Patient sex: M
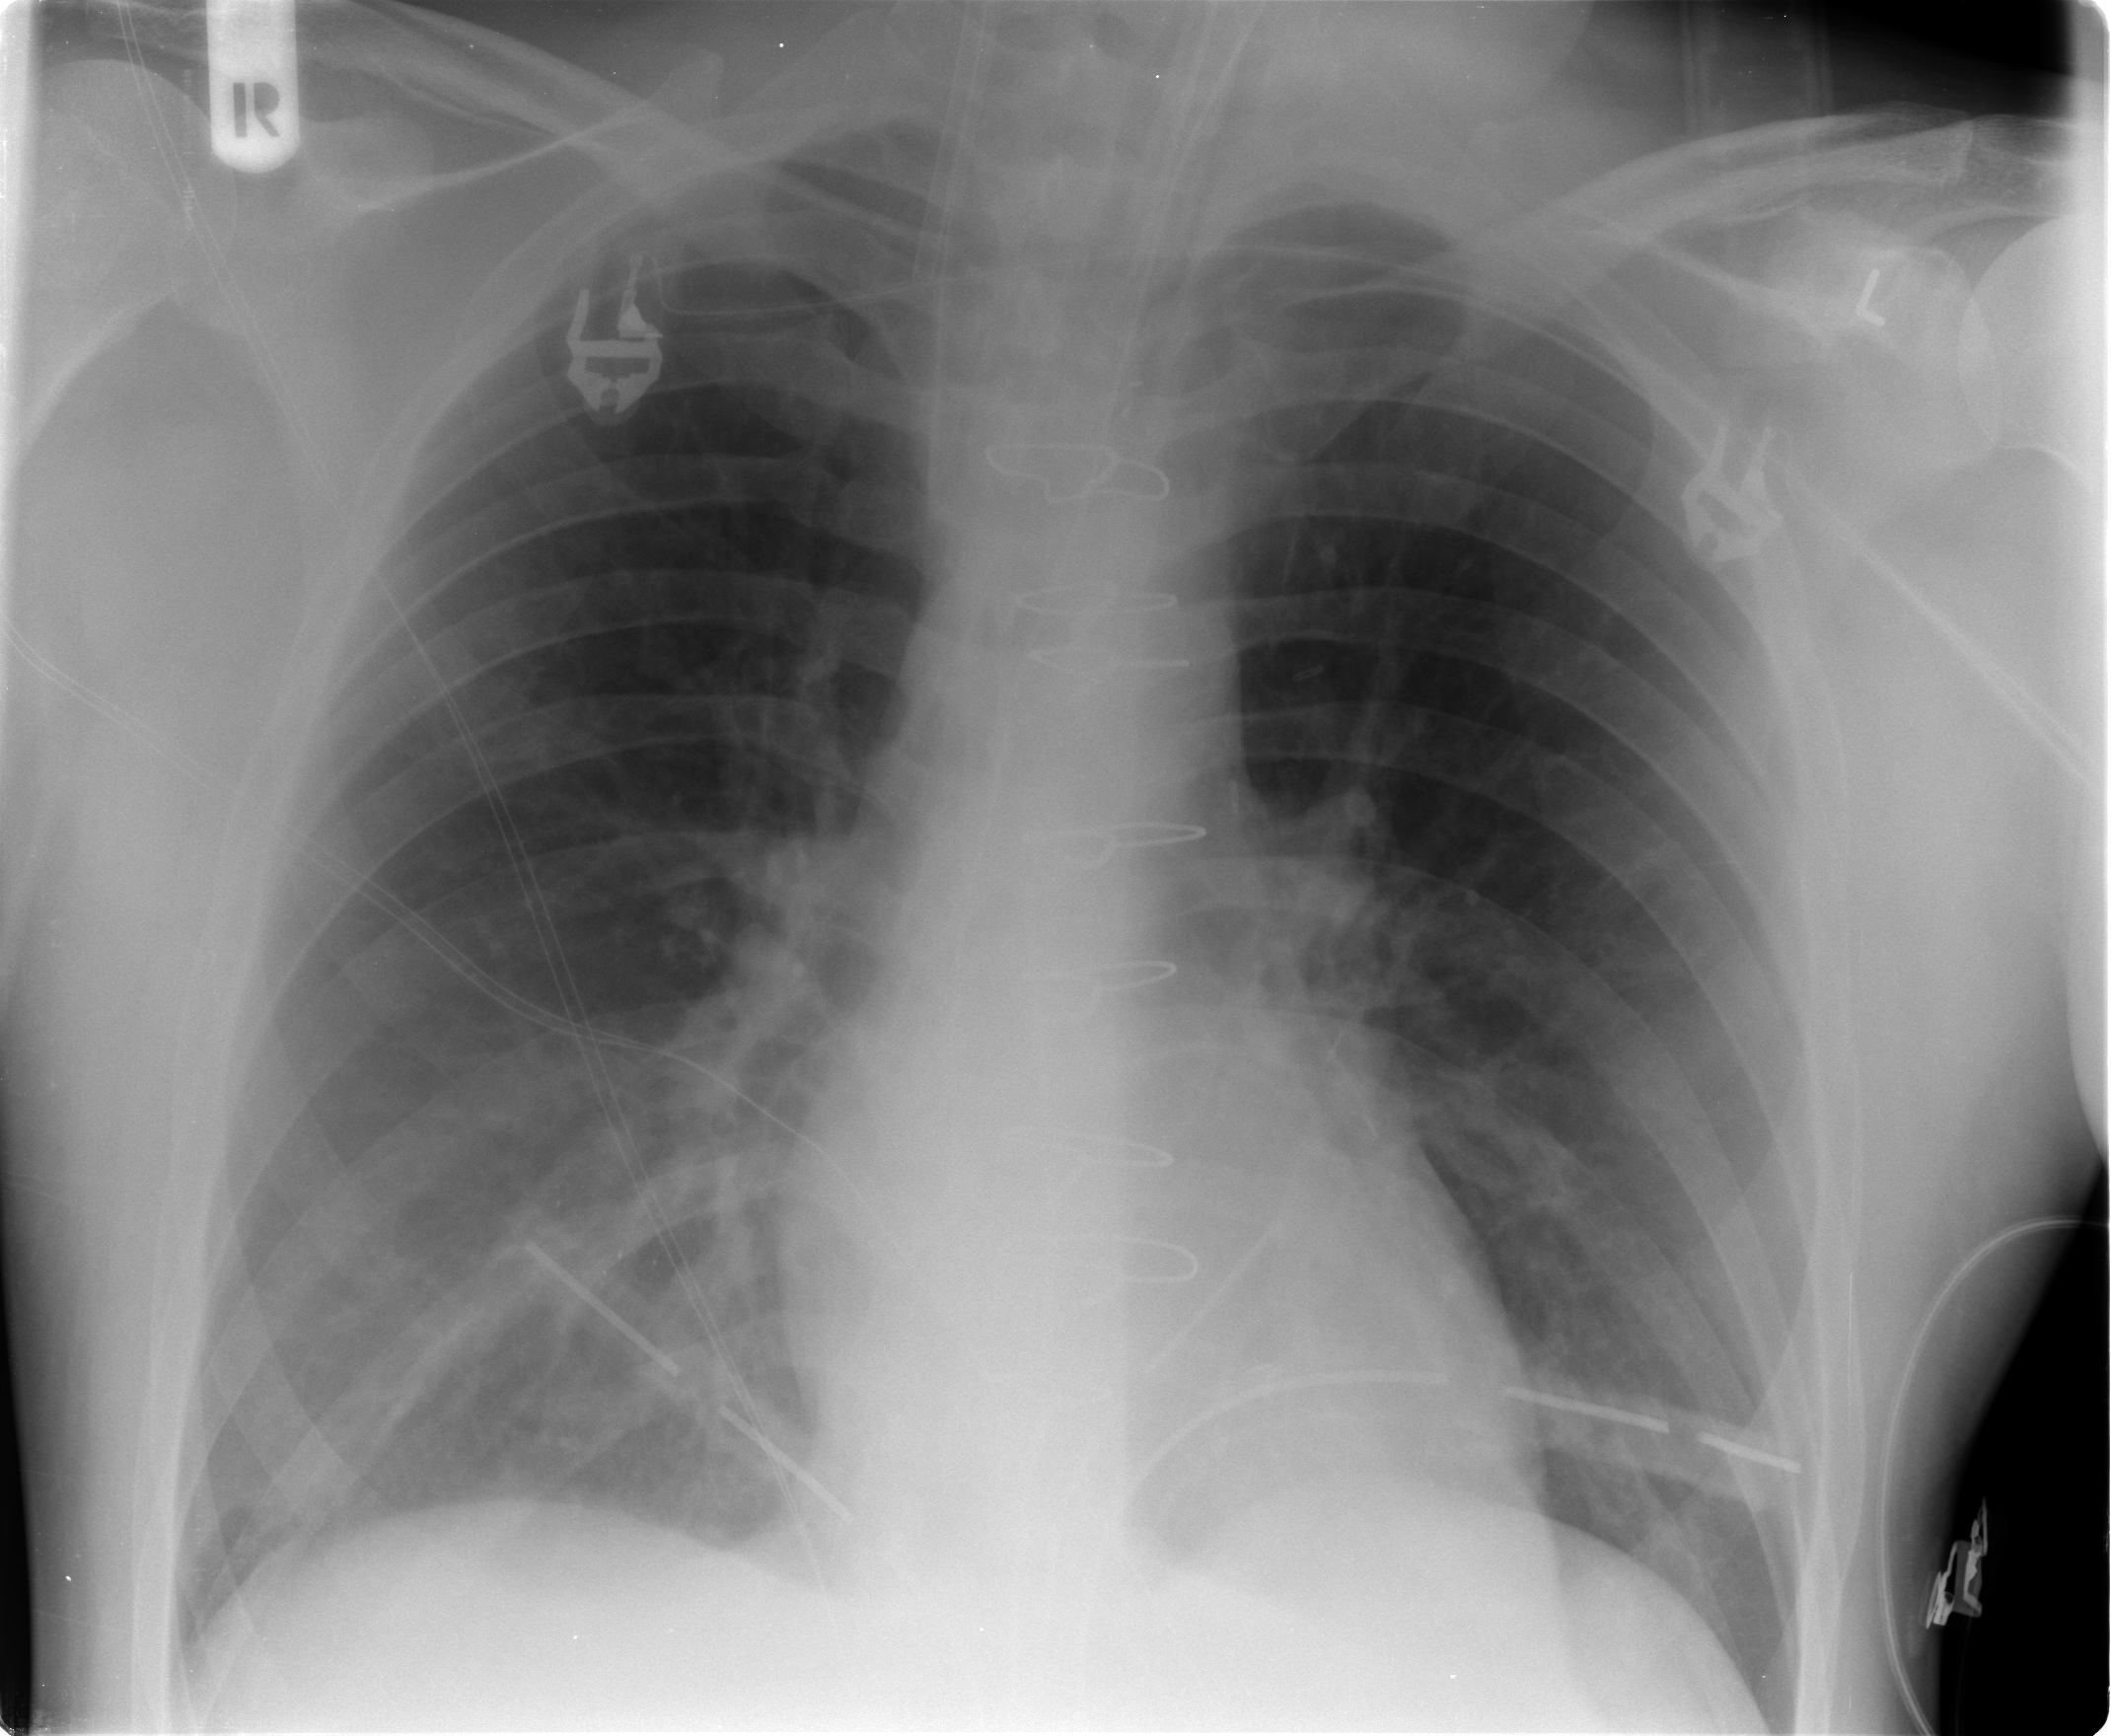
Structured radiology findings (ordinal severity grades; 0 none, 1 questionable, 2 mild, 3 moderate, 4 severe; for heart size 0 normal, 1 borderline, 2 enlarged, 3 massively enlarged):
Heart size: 0
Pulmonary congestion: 0
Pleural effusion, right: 0
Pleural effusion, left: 0
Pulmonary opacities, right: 1
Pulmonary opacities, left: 0
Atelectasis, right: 2
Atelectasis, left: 1